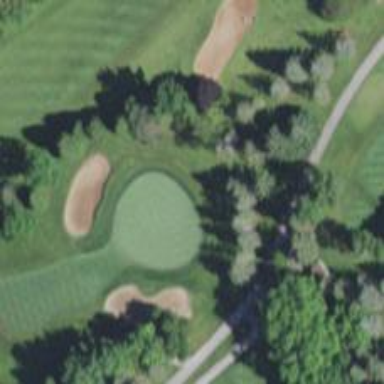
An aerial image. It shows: Golf hole.